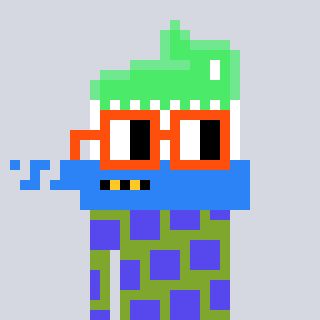
a pixel art character with square orange glasses, a toothbrush-shaped head and a slimegreen-colored body on a cool background